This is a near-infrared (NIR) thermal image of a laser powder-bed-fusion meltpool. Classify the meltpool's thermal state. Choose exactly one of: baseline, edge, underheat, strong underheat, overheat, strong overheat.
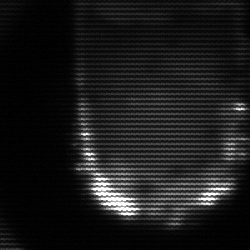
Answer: baseline